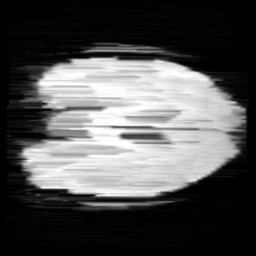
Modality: minIP
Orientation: coronal
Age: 9
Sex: female
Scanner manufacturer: siemens
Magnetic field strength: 3 T
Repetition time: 0.027 s
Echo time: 0.02 s